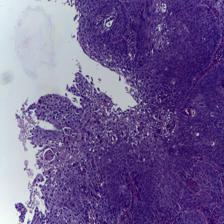
Diagnosis: OSCC